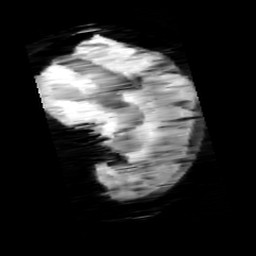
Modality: minIP
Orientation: sagittal
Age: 11
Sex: female
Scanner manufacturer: siemens
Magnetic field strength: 3 T
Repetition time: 0.027 s
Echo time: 0.02 s